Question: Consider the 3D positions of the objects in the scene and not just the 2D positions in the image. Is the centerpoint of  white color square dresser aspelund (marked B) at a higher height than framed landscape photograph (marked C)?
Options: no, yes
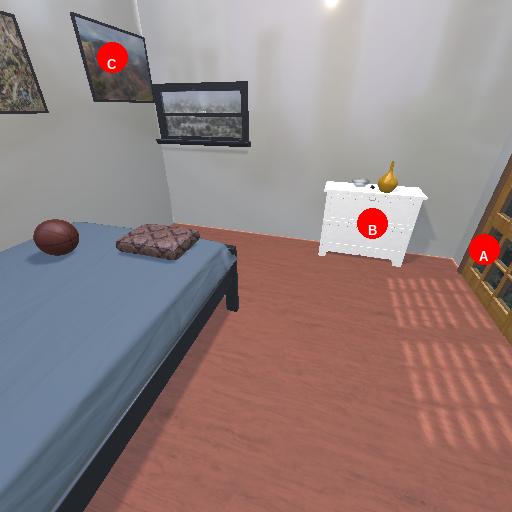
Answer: no